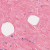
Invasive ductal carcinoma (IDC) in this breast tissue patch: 0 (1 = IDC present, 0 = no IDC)